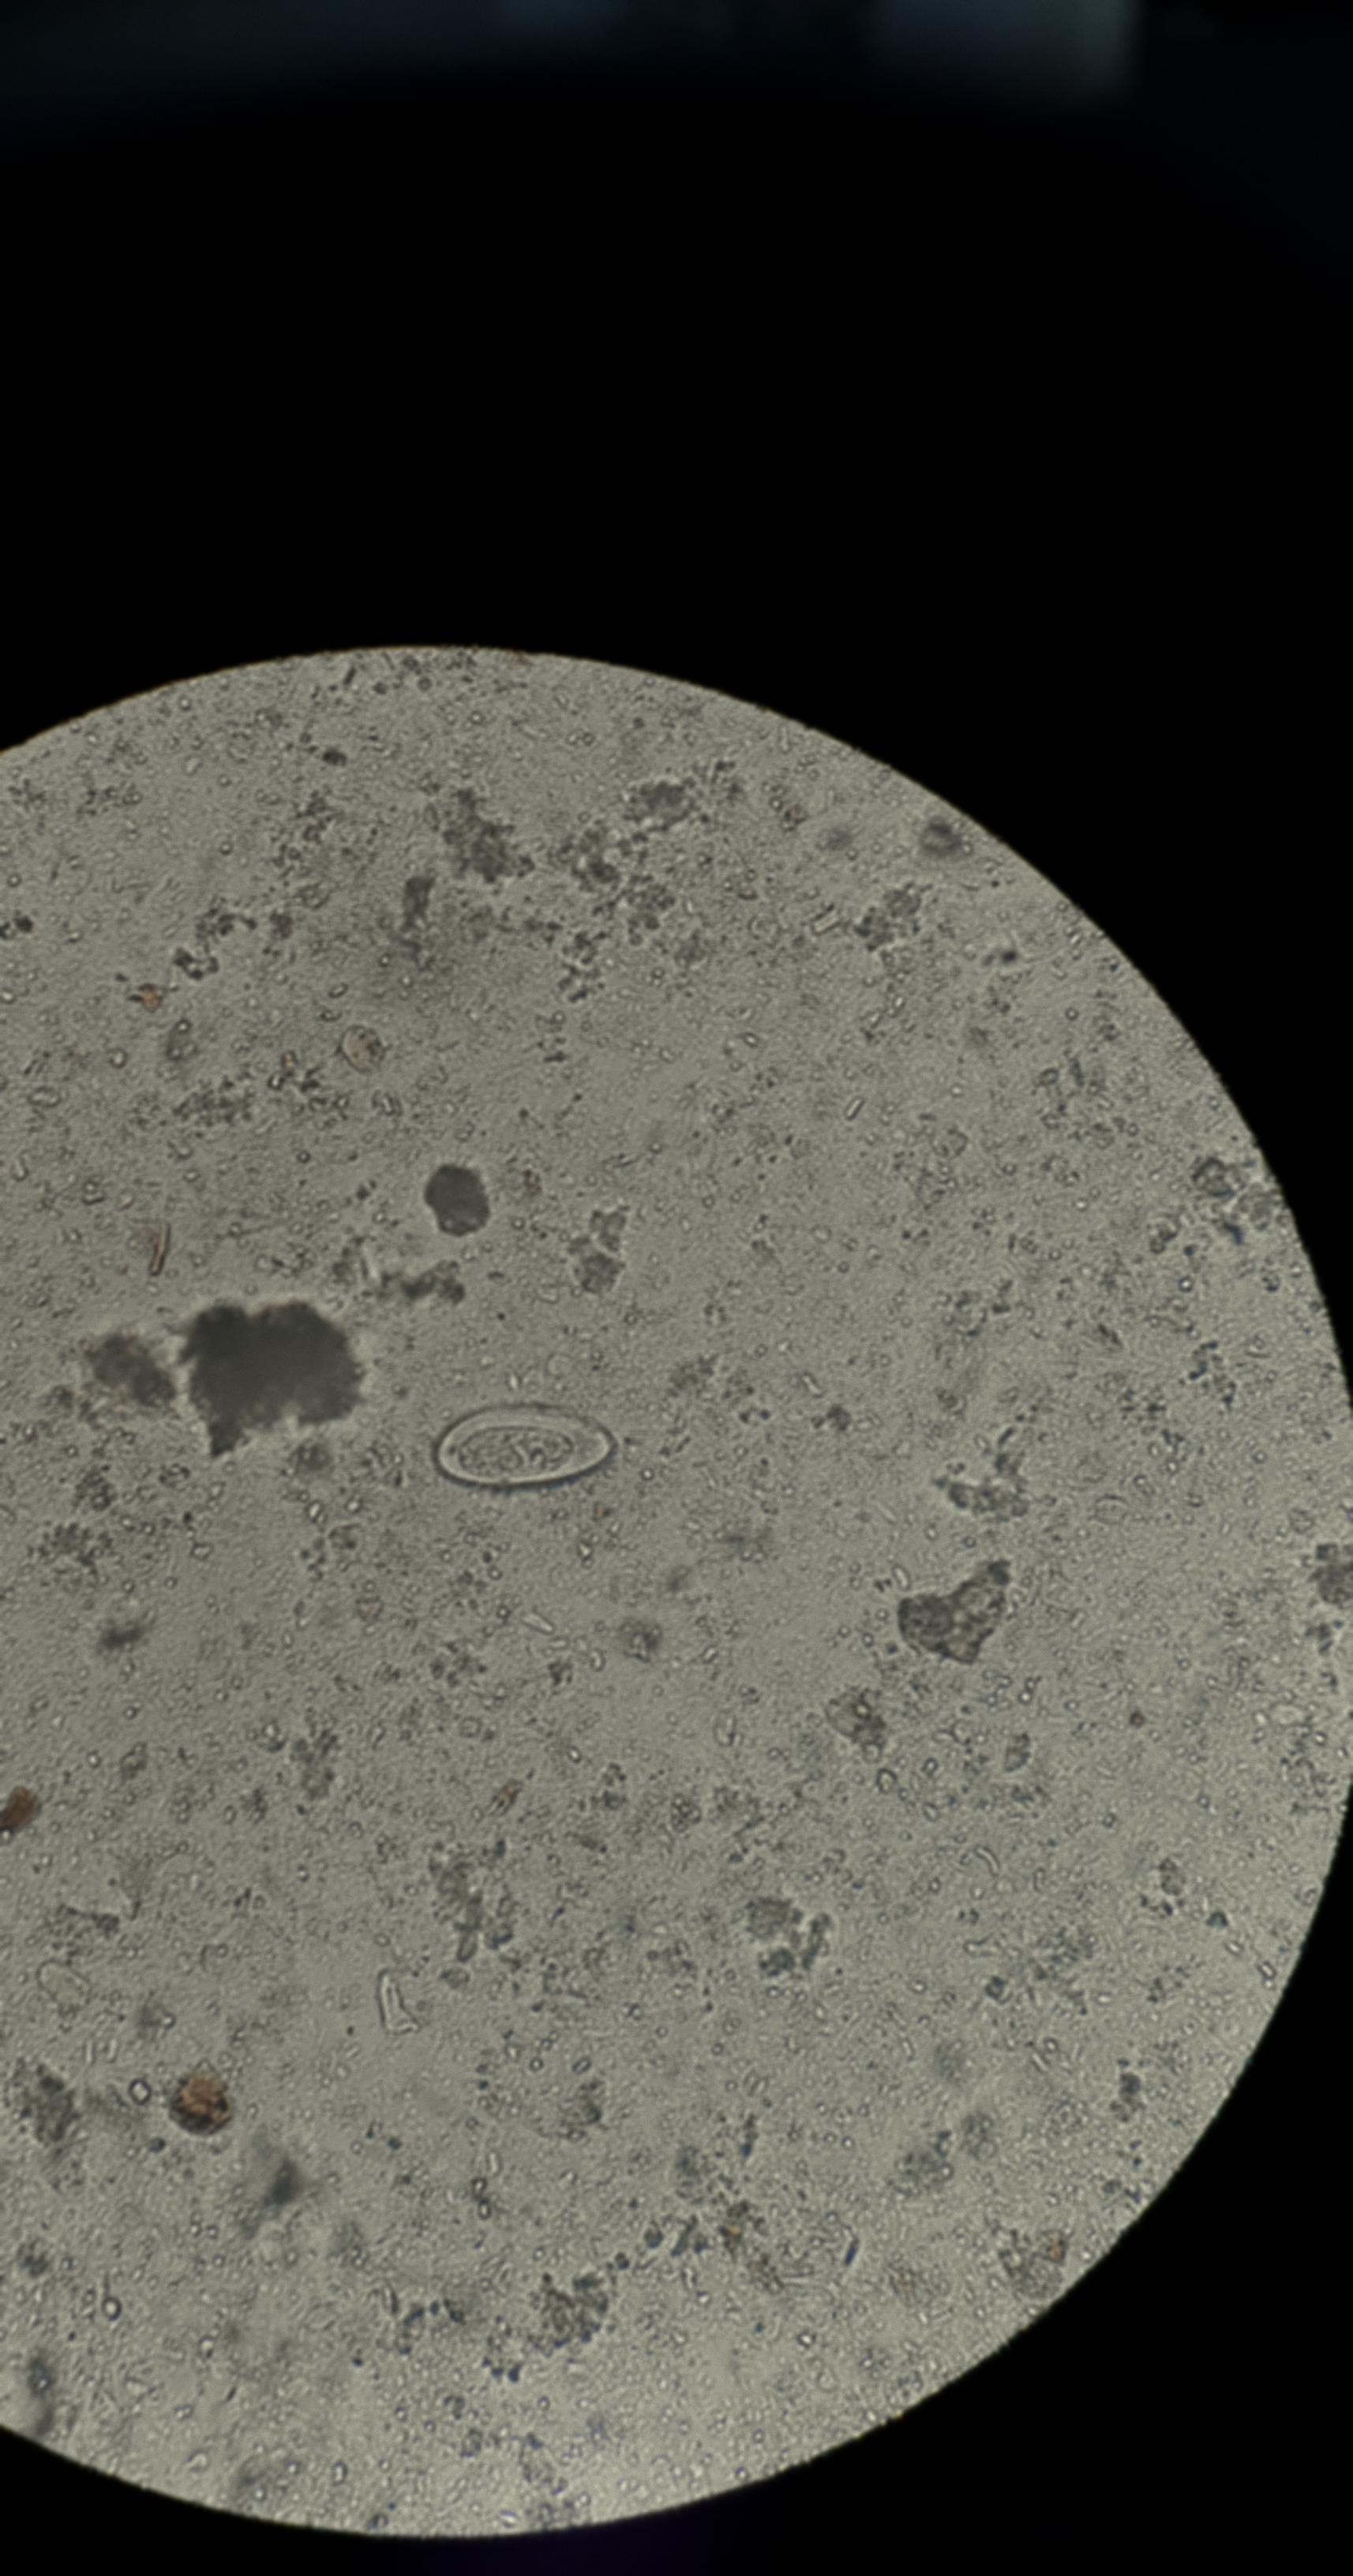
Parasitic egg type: Enterobius vermicularis